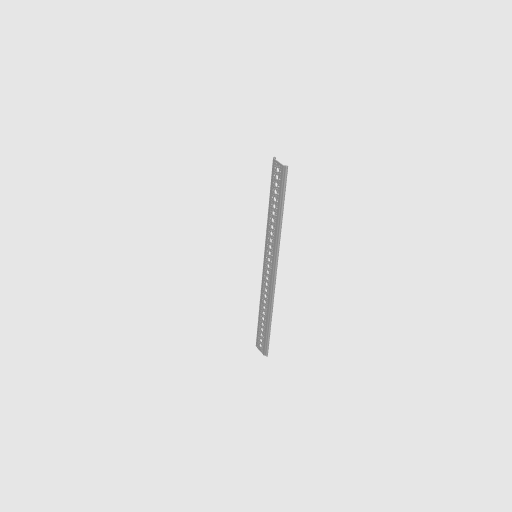
Part: RailChannel29H